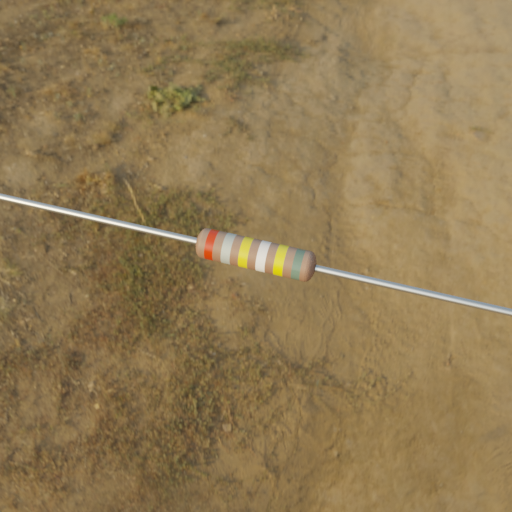
Resistor colour bands (in order): red, silver, yellow, white, yellow, gray